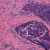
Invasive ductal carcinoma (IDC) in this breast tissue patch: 0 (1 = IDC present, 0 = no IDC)